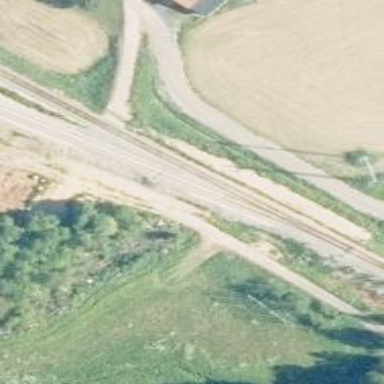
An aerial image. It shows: Wedge is used for the railway derail.